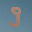
Label: 9